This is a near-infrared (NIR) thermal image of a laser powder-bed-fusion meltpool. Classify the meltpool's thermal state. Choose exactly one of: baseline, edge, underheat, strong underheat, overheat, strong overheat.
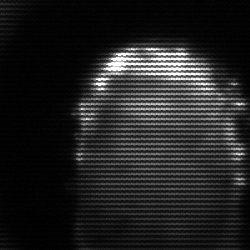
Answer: baseline